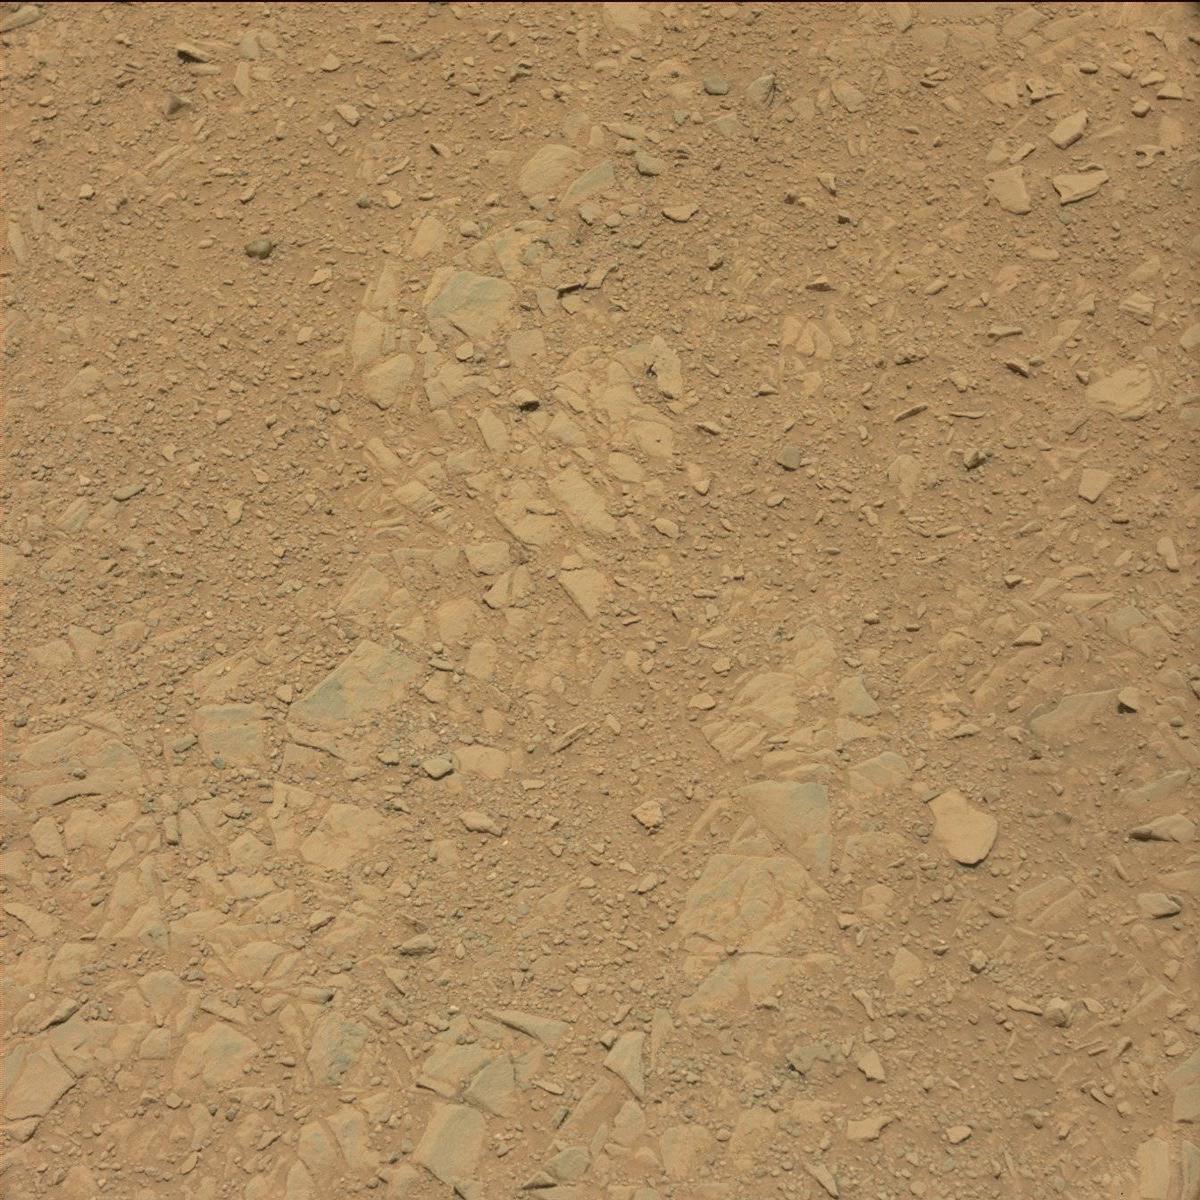
Terrain classes present: Bedrock, Rock, Sand / Soil